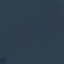
Land use / land cover class: SeaLake